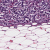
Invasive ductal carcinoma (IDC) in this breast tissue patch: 1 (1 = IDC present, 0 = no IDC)